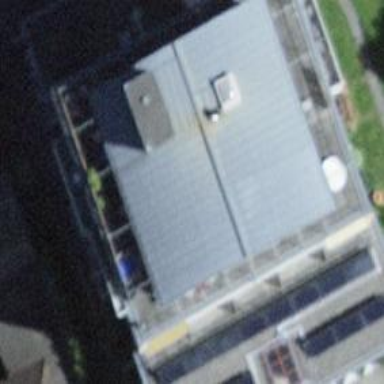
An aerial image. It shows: Hotel building.